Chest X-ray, PA view. Patient: 23 years old, sex F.
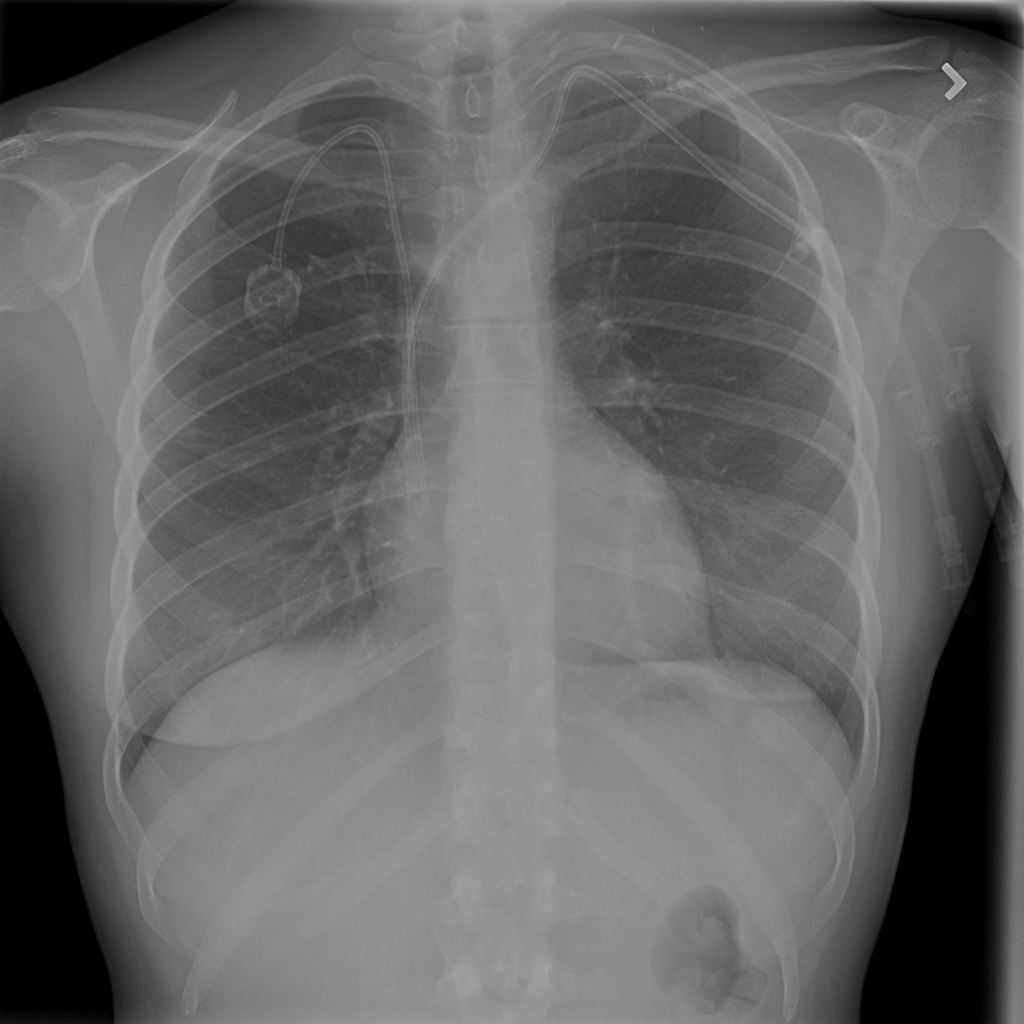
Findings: No Finding